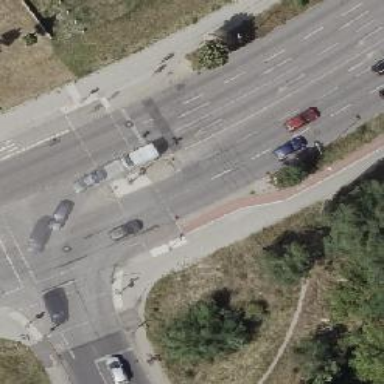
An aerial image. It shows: Road crossing with traffic signals.